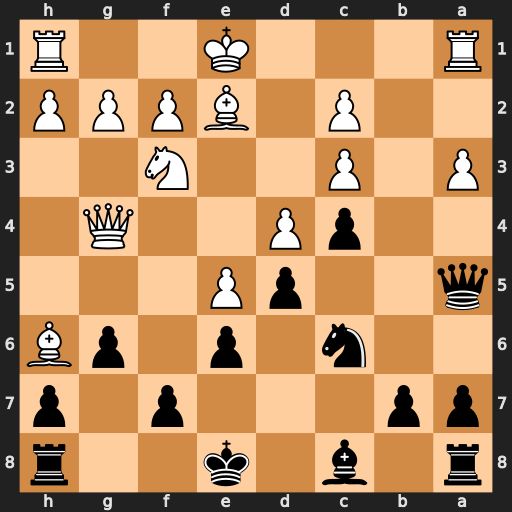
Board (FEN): r1b1k2r/pp3p1p/2n1p1pB/q2pP3/2pP2Q1/P1P2N2/2P1BPPP/R3K2R
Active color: b
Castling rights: KQkq
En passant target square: -
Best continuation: Qxc3+ Bd2 Qxa1+